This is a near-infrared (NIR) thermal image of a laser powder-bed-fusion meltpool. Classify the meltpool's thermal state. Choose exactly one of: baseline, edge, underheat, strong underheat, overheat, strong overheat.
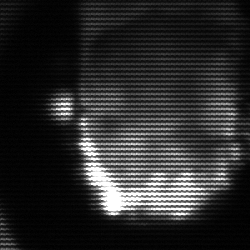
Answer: baseline